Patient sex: F
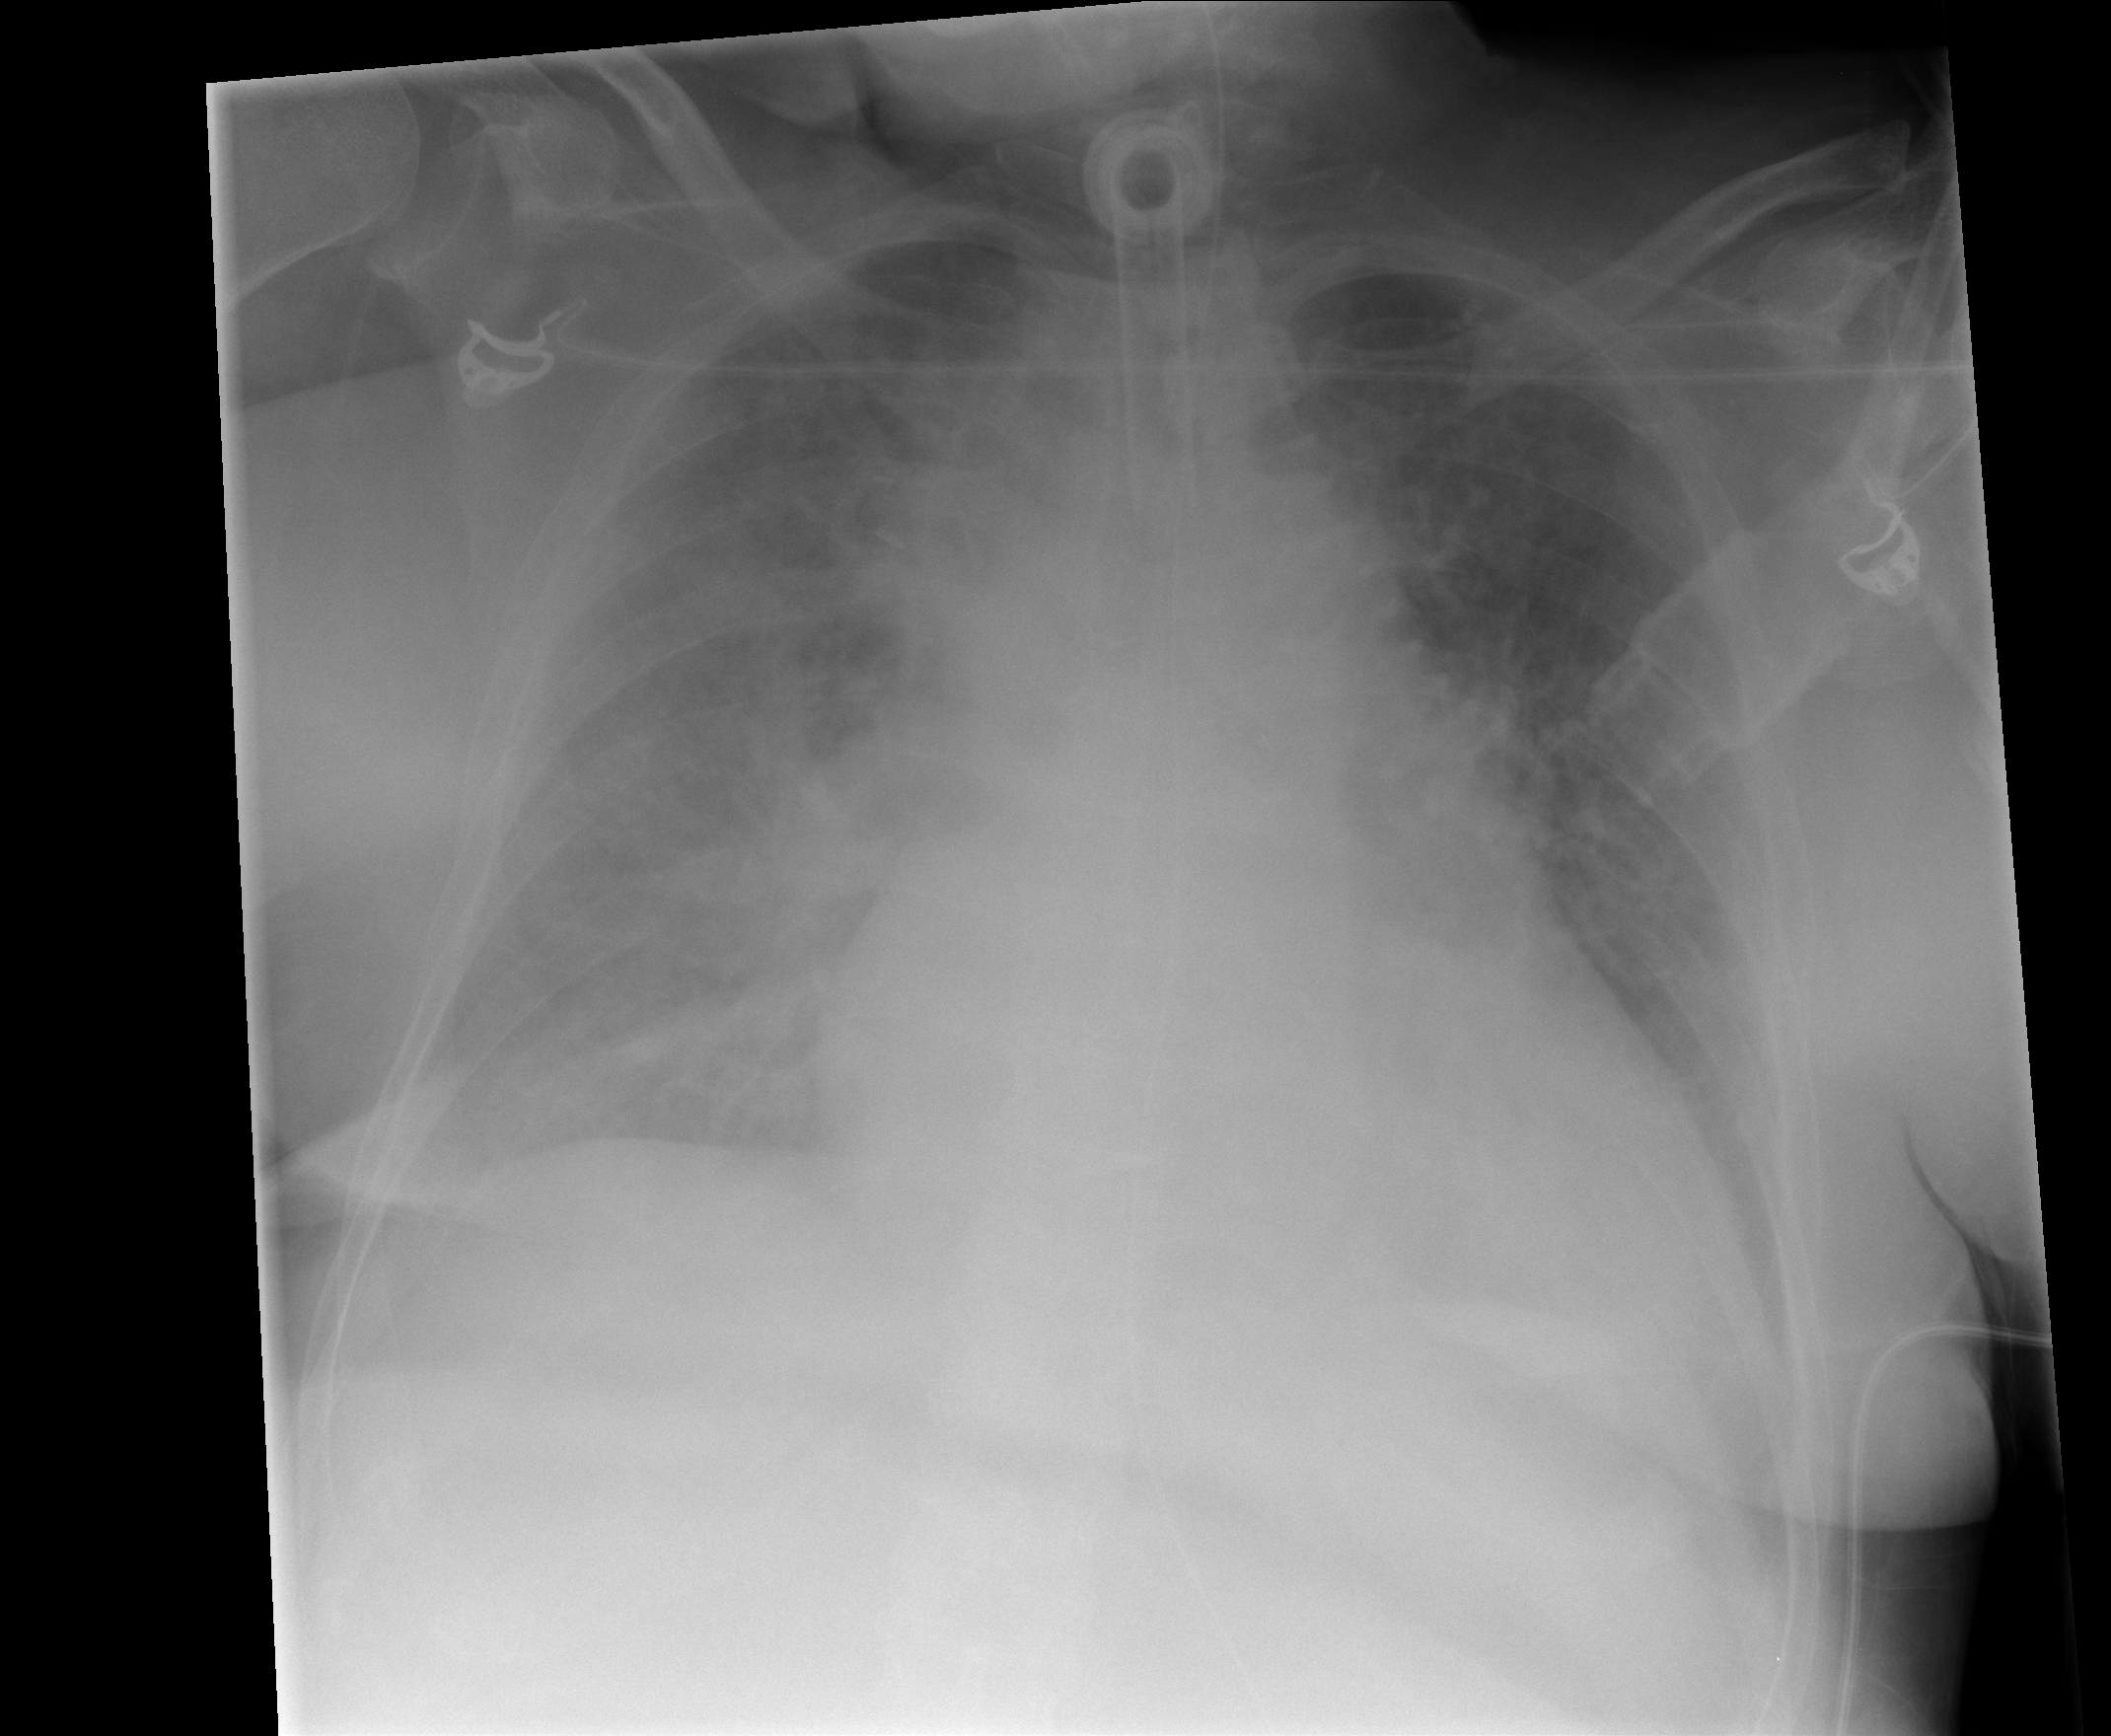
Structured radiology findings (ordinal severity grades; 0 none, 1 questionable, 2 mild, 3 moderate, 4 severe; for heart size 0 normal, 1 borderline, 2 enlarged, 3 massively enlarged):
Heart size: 3
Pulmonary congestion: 2
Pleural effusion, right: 0
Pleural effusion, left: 2
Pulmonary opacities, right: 3
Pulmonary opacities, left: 2
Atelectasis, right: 2
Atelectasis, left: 2